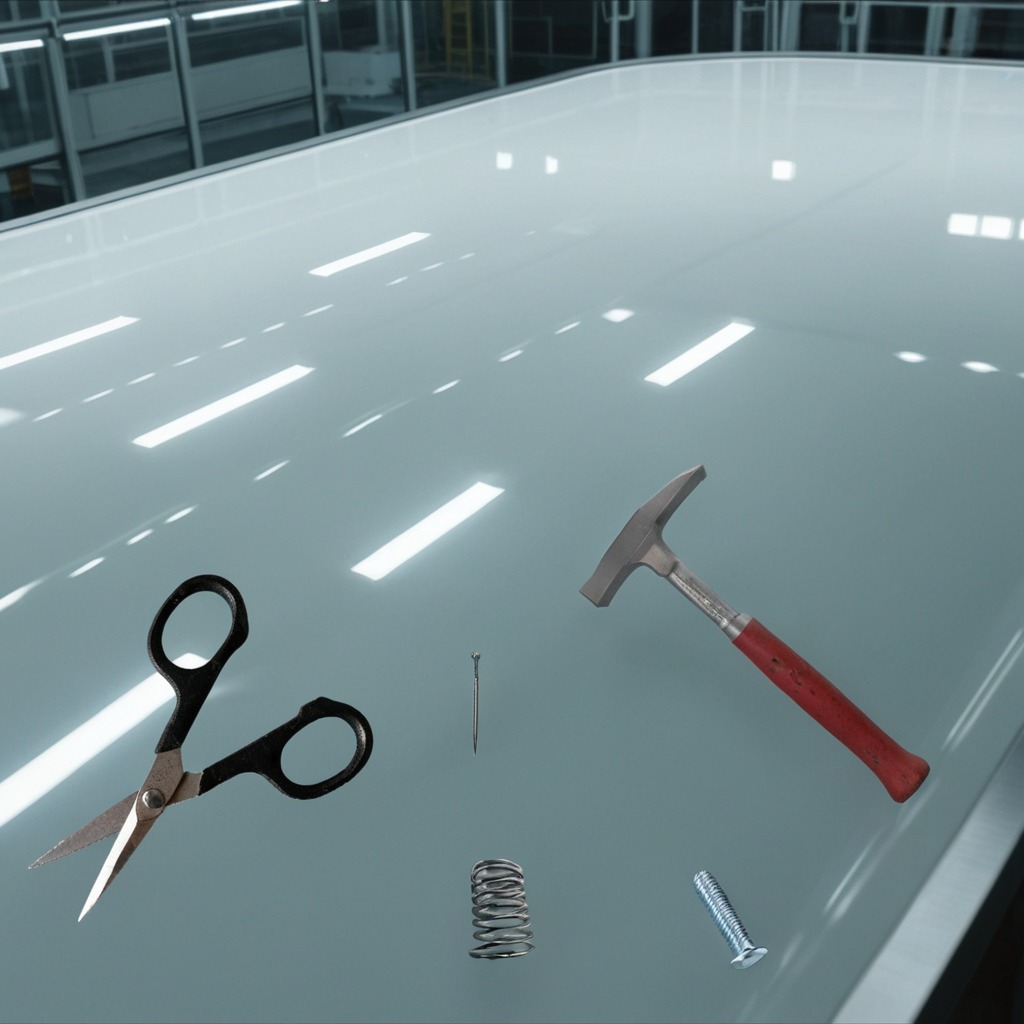
A metal machine screw, an iron nail, a hammer, a coiled metal spring, and a pair of scissors are lying on the high-gloss table.